You are looking at the unprocessed time series of a bearing vibration snapshot. What is the most likely bearing condition (normal, inner_race, outer_race, ball)?
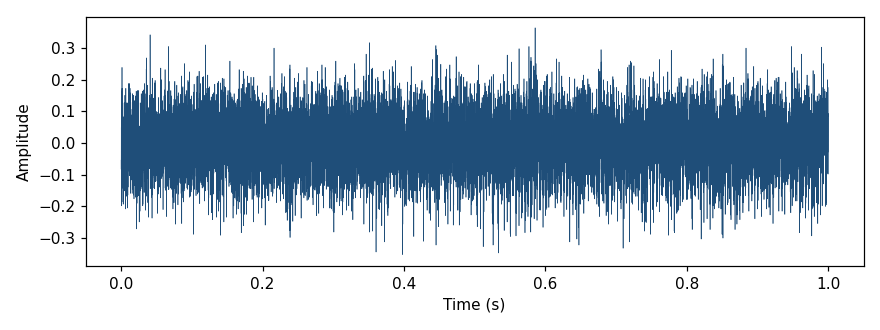
Answer: outer_race